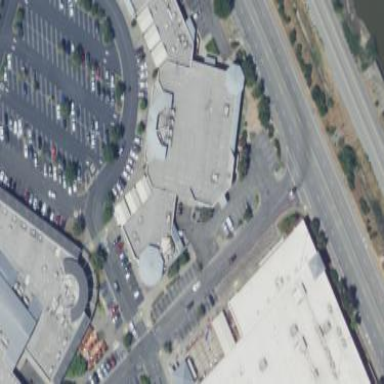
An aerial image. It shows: Retail building that houses department store.